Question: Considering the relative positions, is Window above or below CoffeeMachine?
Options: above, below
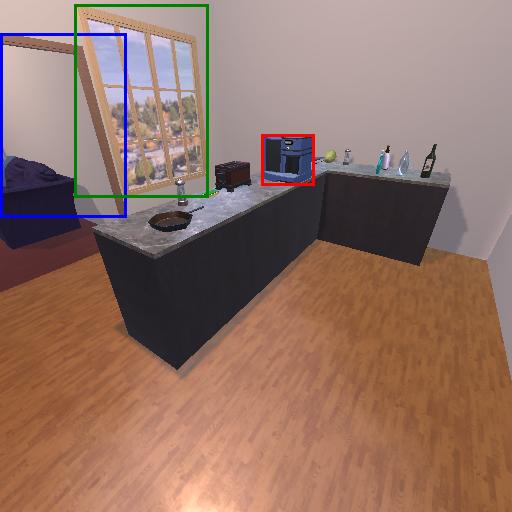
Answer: above